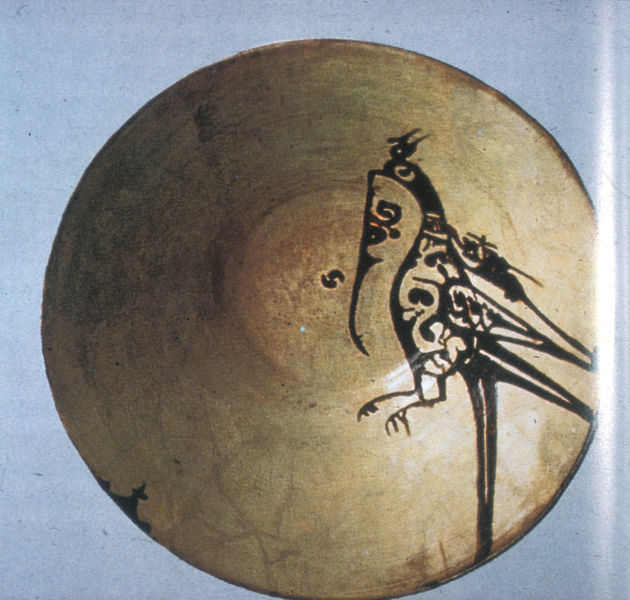
Titel: Keramik aus Samarkand
Künstler: unbekannt
Institution: unbekannt
Schlagwörter: adler, blau, falke, feder, flügel, vogel, braun, grau, hell, licht, mitte, schwarz, tisch, weiss, zeichnung, tier, muster, ornament, federn, gefieder, schale, schüssel, silber, teller, boden, auge, figur, gold, schön, oval, rund, keramik, ton, beine, schwanz, füße, japan, seitlich, schnabel, fahne, abstrakt, kamm, risse, farbe, essen, verzierung, glänzend, metall, bronze, platte, striche, umriss, foto, fotografie, schimmer, eisen, schild, gefäß, messing, links, linie, zweig, rückseite, asien, scheibe, strich, stilisiert, asiatisch, schlange, pfau, krallen, kranich, tinte, gedreht, photo, china, kaputt, geflügel, arabisch, federkleid, antik, wesen, fabelwesen, kralle, steingut, konkav, konvex, golden, bemalung, fotographie, indien, rundung, blech, glasur, islam, durchbrochen, gebrannt, volkskunst, getöpfert, archäologie, kalligraphie, rost, patina, rundlich, iran, diskus, sonnenuhr, stauch, phoenix, essgeschirr, asymetrisch, fundstück, angelaufen, afrikanisch, afghanistan, bemal, gong, nishabur, ron, töpferscheibe, unterseite, pfauenvogel, paradiesvogel, s, 5, anglaufen, volksmalerei